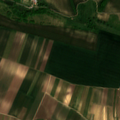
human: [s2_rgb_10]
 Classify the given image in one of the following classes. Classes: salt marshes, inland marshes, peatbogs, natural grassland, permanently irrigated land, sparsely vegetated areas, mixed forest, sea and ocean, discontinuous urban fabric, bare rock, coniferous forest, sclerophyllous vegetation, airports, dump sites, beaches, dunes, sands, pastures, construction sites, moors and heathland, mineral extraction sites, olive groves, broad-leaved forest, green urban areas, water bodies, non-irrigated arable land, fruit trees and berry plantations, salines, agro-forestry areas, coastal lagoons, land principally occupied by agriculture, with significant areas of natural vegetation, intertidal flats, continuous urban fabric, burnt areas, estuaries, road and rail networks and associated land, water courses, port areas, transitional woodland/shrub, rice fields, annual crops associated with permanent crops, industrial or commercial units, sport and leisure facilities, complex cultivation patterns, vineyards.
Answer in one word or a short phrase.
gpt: non-irrigated arable land, vineyards, land principally occupied by agriculture, with significant areas of natural vegetation